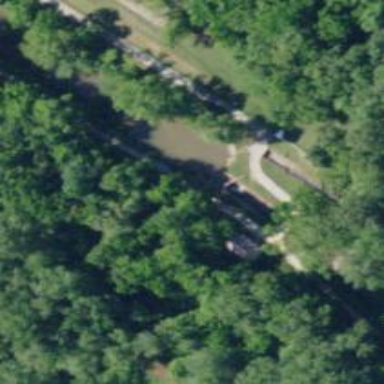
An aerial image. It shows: Lock gate on waterway.